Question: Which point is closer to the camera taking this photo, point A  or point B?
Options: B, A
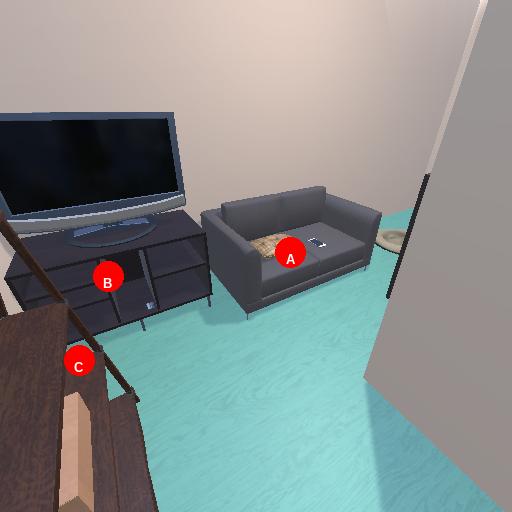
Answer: B